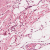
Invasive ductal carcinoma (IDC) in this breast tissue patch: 0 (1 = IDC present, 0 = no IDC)